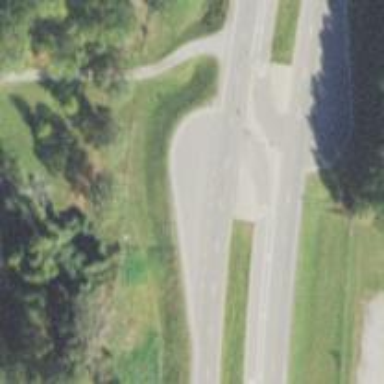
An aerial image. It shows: Trunk link highway.